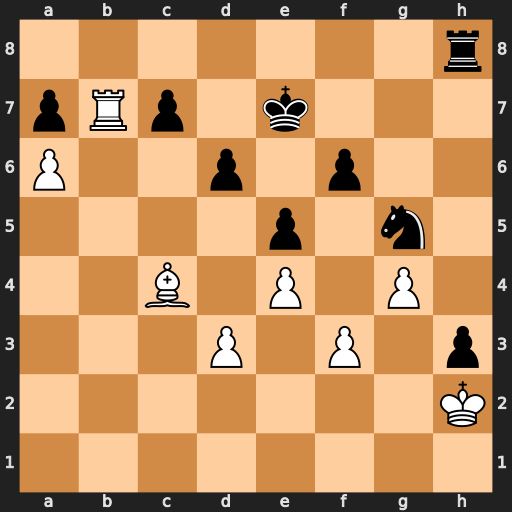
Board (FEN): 7r/pRp1k3/P2p1p2/4p1n1/2B1P1P1/3P1P1p/7K/8
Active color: w
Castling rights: -
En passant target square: -
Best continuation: Rxc7+ Kd8 Rxa7